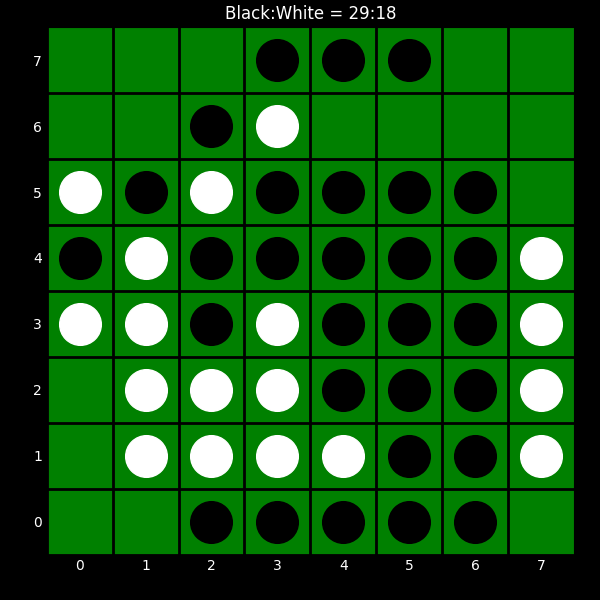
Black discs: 29
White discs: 18